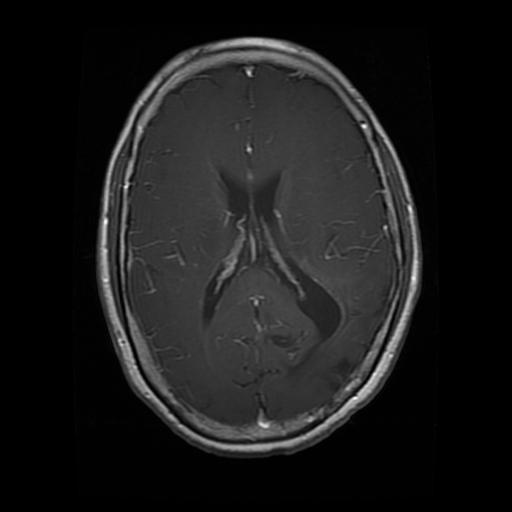
Label: glioma